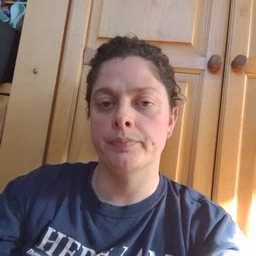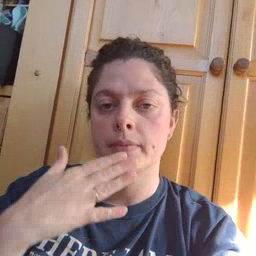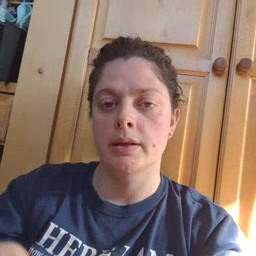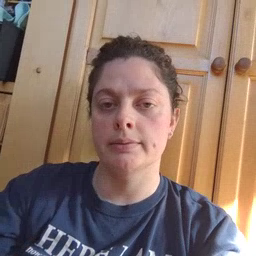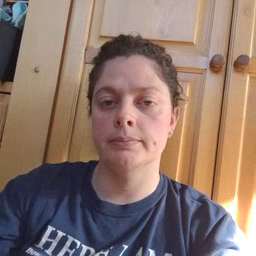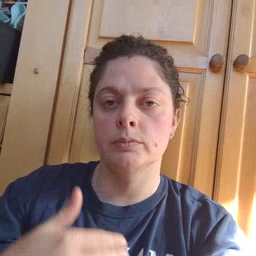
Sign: bad